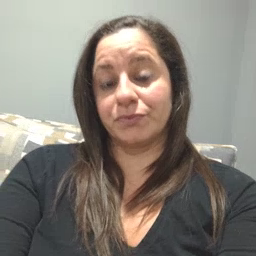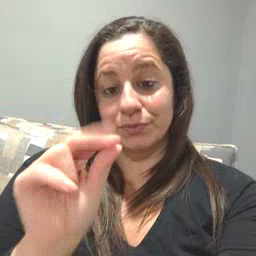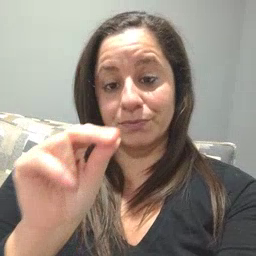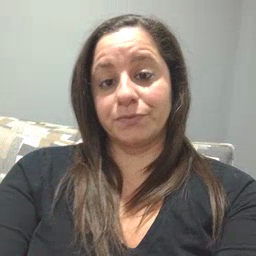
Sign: no